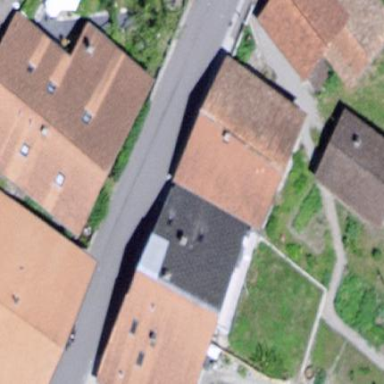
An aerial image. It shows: Residential building.